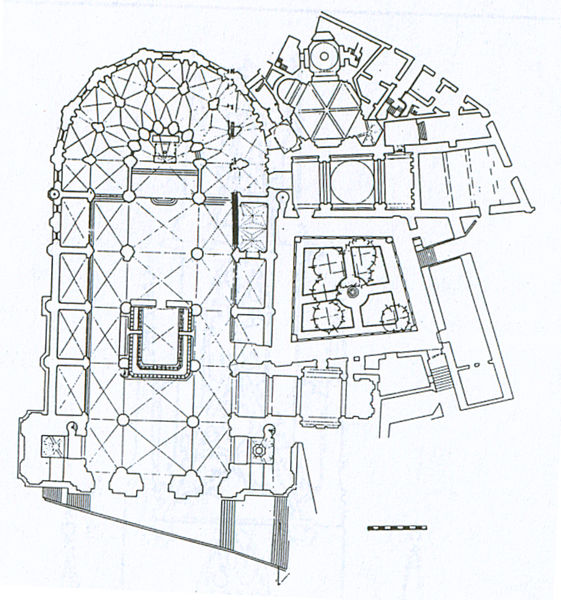
Titel: Katherdrale von Tortosa
Standort: Tortosa, Kathedrale (europa)
Schlagwörter: bäume, pfeiler, schwarz, säulen, tisch, tür, weiss, zeichnung, anlage, gebäude, park, architektur, kirche, wege, gotik, garten, balkon, schiff, hof, farblos, treppe, treppen, wohnung, stufen, innenhof, gewölbe, kloster, türme, räume, entwurf, halbrund, mauern, altarraum, apsis, chor, kapelle, plan, joch, achteck, basilika, grundriss, kreuzgang, massstab, konvent, chorumgang, seitenkapellen, mass, masstab, planung, aachen, chorraum, kapellenkranz, kapellemkranz